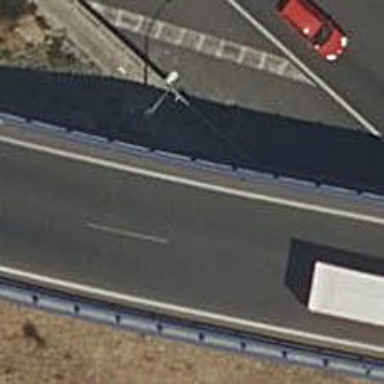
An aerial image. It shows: Bridge on motorway link.